Interaction volume radius: 5 \u00c5
Interaction volume height: 35 \u00c5
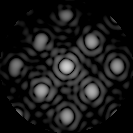
Disorder parameter: 0.1512